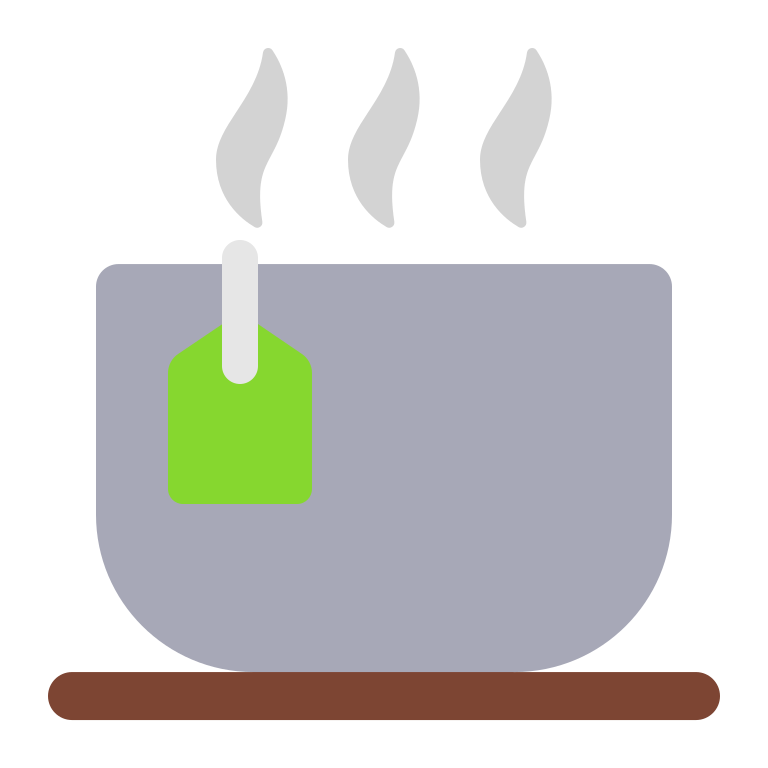
teacup without handle flat